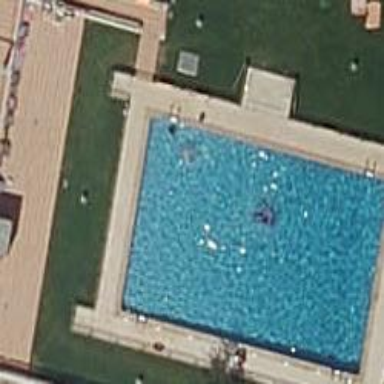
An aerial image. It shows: Swimming pool located in leisure land.